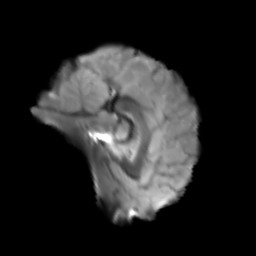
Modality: T2w
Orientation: sagittal
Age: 25
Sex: male
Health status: healthy
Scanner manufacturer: siemens
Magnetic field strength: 3 T
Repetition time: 3.6 s
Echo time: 0.0964 s